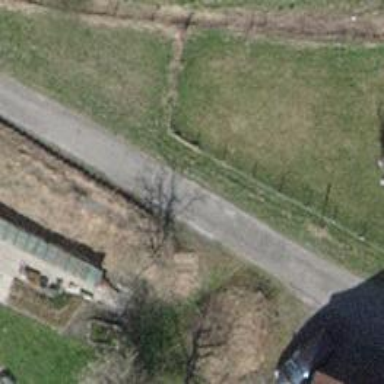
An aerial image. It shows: Residential road with fine gravel surface.